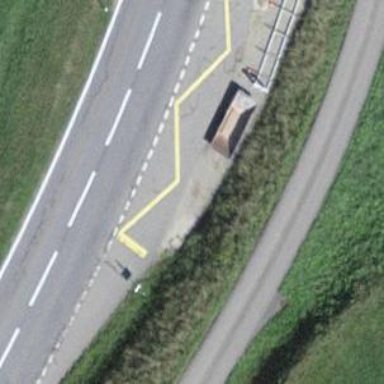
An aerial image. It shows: Bus stop with platform for public transport.